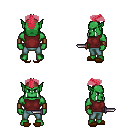
a pixel art fantasy rpg character, male body template, orc, green skin, maroon sleeveless shirt, teal pants, ruby red short mohawk hairstyle, leather bracers, brown slippers, dagger, four views (front, back, left, right), 2x2 character sprite sheet, small pixel art, hard edges, no anti-aliasing